Question: I am working on refine search in Rails4 and Mongoid. This is my search params and form,

I built the query piece by piece:
'''
if params[:procedure_id]
@blood_banks = BloodBank.where(:procedure_id => params[:procedure_id])
end
if params[:location_ids]
@blood_banks = BloodBank.where(:location_id.in => params[:location_ids])
end
...
if condition
end
'''
If i need to search Procedure "Discectomy" in location "Hebbal" then i nned to define the if condition as follows,
'''
if params[:procedure_id].present? && params[:location_id].present?
...
end
'''
Then i need to do for all such combinations(4x3x2x1) of search, for my refine search!!!
Which is the best way to implement the same.
How do you achieve above situation???
I can't right all the possible if conditions, is their any shortcut method!!!
How to achieve below code:
'''
if params[:fees].present?
if params[:fees] == "300"
@doctor_clinic = DoctorClinic.where( :consultation_fees => { '$lte' => params[:fees] }).map(&:doctor_id)
@doctors = Doctor.where(
{ :id.in => @doctor_clinic })
end
if params[:fees] == "500"
@doctor_clinic = DoctorClinic.where( :consultation_fees => { '$gte' => 300, '$lte' => params[:fees] }).map(&:doctor_id)
@doctors = Doctor.where(
{ :id.in => @doctor_clinic })
end
if params[:fees] == "1000"
@doctor_clinic = DoctorClinic.where( :consultation_fees => { '$gte' => 500, '$lte' => params[:fees] }).map(&:doctor_id)
@doctors = Doctor.where(
{ :id.in => @doctor_clinic })
end
if params[:fees] == "1001"
@doctor_clinic = DoctorClinic.where( :consultation_fees => { '$gte' => params[:fees] }).map(&:doctor_id)
@doctors = Doctor.where(
{ :id.in => @doctor_clinic })
end
end
'''
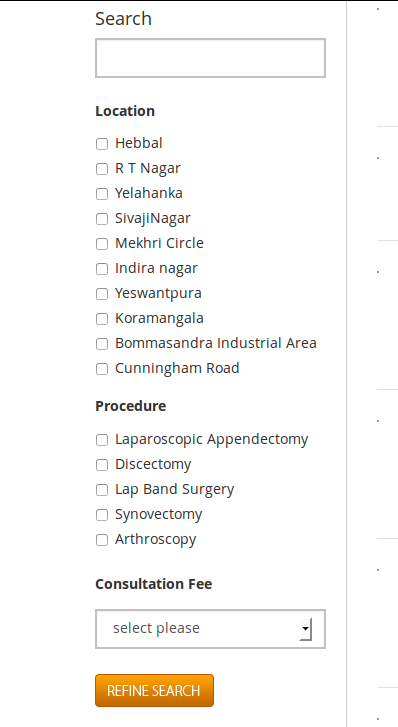
Answer: You can do this:
'''
conditions = {}
conditions.merge!(:procedure_id => params[:procedure_id]) if params[:procedure_id]
conditions.merge!(:location_id.in => params[:location_ids]) if params[:location_ids]
...
@blood_banks = BloodBank.where(conditions)
'''
:
Regarding your last code, since you have no logic here (common idea for all values), you can use 'case':
'''
condition = case params[:fees]
when "300"
{ '$lte' => 300 }
when "500"
{ '$gte' => 300, '$lte' => 500 }
when "1000"
{ '$gte' => 500, '$lte' => 1000 }
when "1001"
{ '$gte' => 1001 }
else
nil
end
if condition
@doctor_clinic = DoctorClinic.where( :consultation_fees => condition).map(&:doctor_id)
@doctors = Doctor.where({ :id.in => @doctor_clinic })
end
'''